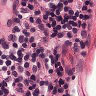
Metastatic tissue present: no